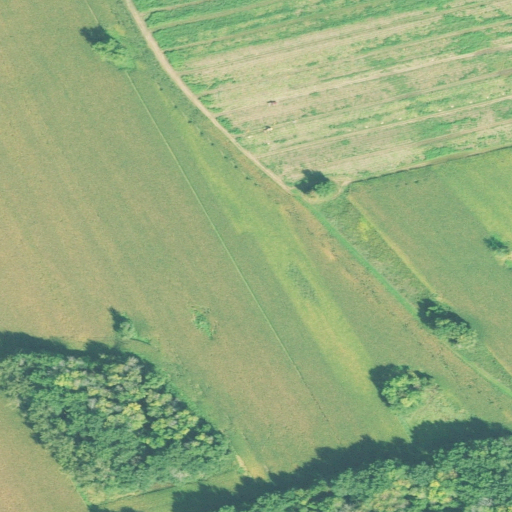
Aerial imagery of island in Connecticut named Wrights Island (historical) containing cultivated crops, woody wetlands, deciduous forest, and herbaceous wetlands